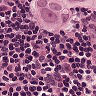
Metastatic tissue present: yes